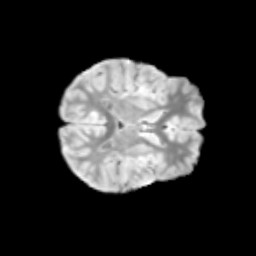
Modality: T2w
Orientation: axial
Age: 9
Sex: male
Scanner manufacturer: siemens
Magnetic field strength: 3 T
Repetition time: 3.8 s
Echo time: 0.07 s